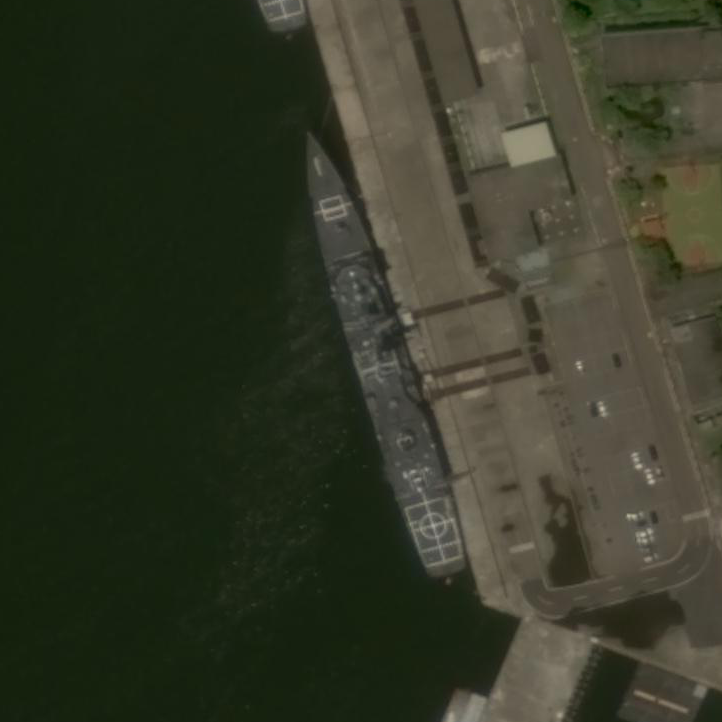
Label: Ticonderoga-class_cruiser